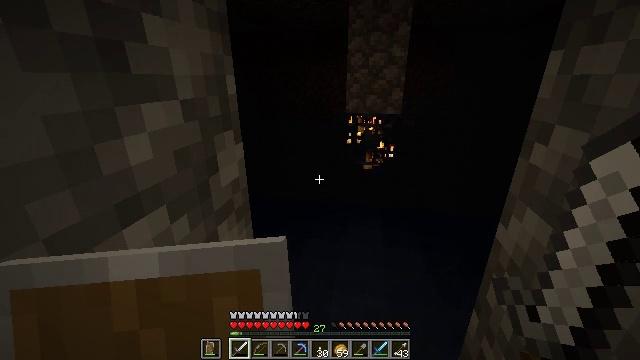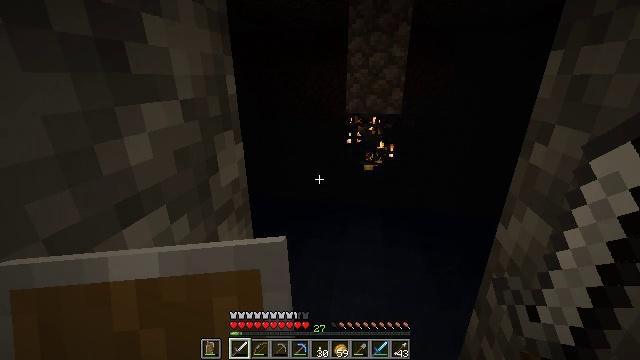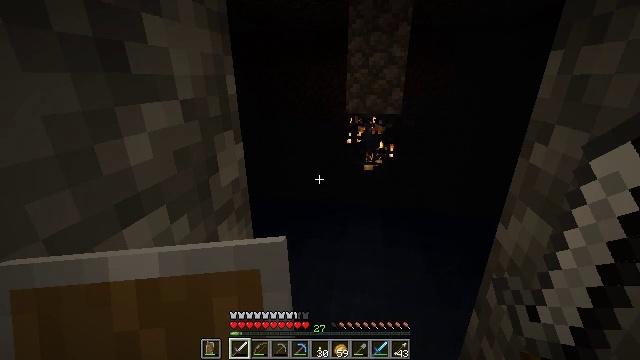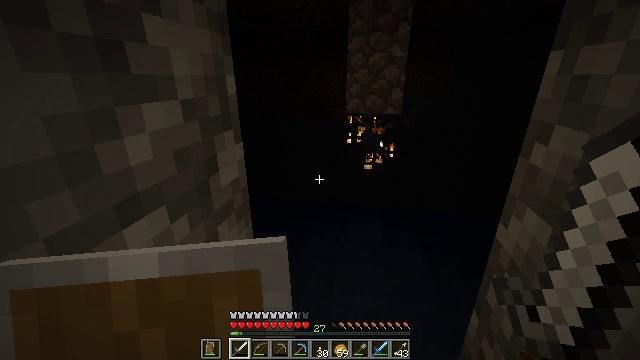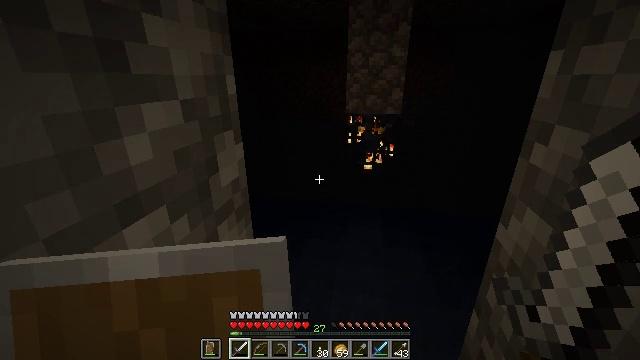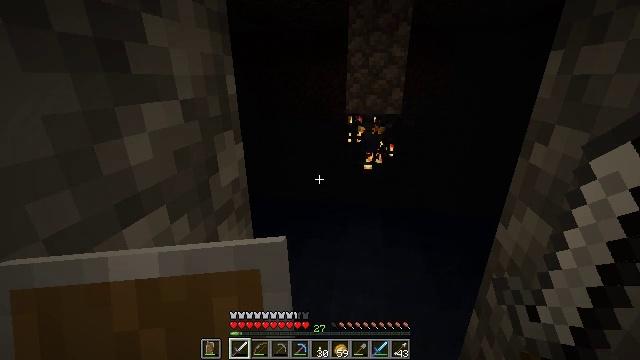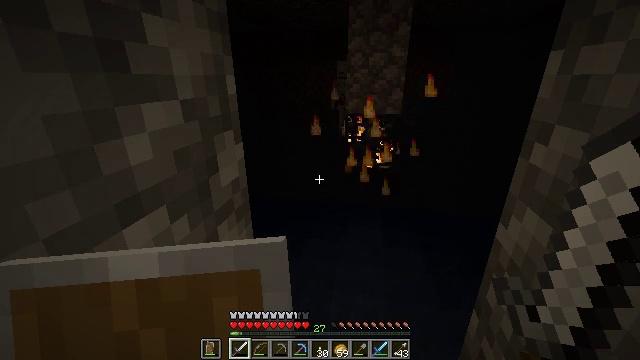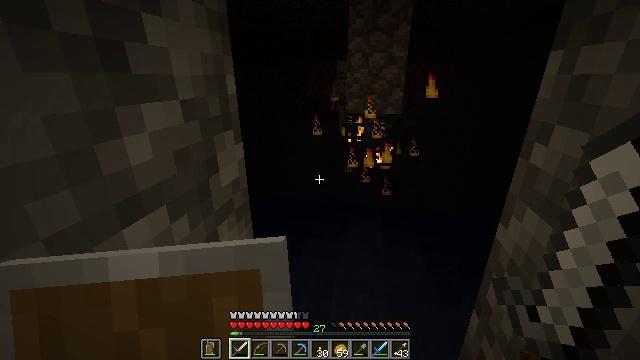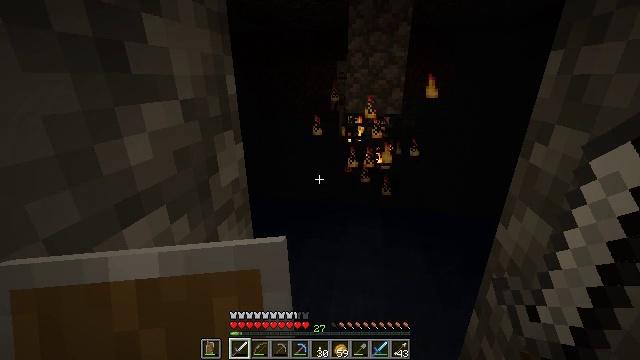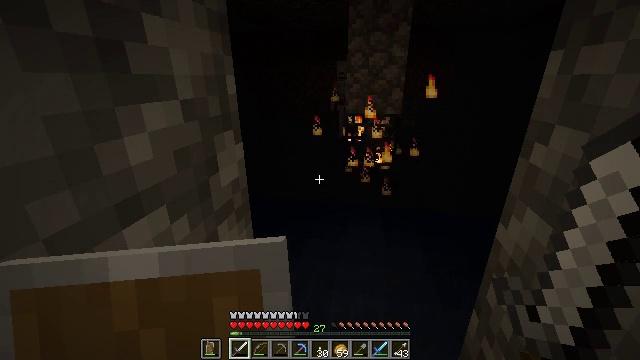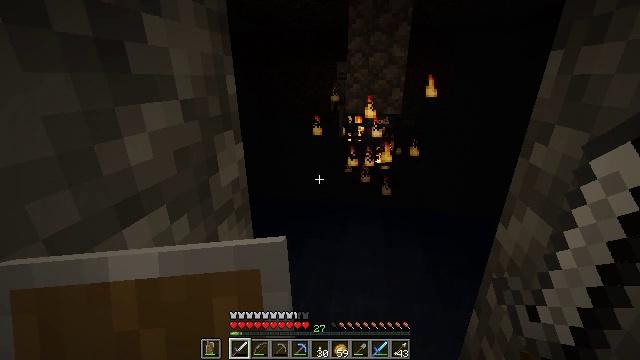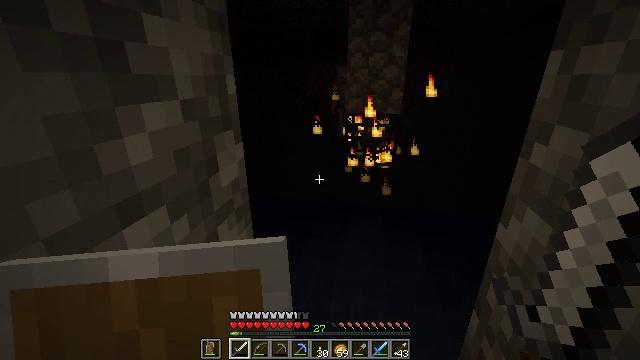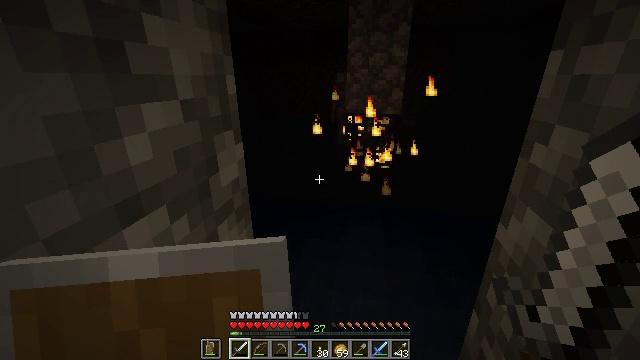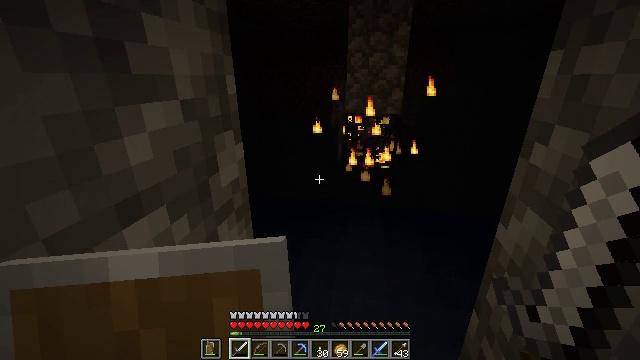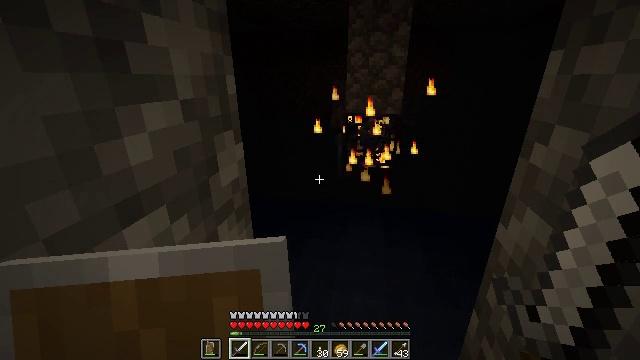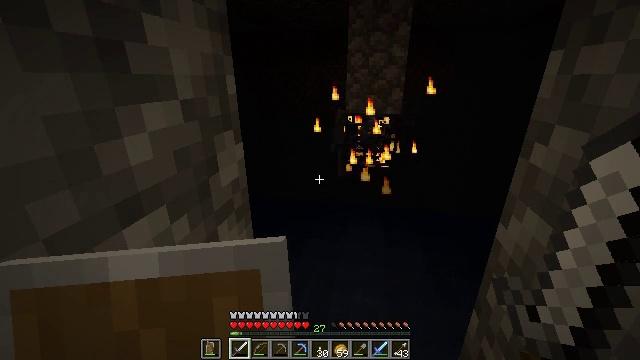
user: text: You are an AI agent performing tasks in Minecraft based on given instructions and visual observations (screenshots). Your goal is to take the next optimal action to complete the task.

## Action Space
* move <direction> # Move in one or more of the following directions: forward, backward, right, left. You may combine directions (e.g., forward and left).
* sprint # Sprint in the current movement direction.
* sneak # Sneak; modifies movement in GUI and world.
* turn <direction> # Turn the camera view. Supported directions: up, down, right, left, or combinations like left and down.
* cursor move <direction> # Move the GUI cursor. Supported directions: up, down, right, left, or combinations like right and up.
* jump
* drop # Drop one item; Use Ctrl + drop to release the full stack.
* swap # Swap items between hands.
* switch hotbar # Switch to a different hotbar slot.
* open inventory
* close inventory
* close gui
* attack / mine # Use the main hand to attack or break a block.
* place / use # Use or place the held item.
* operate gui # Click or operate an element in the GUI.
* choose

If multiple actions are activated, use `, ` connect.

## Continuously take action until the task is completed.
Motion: motion action
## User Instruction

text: Drop an iron sword.
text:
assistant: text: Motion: no_op
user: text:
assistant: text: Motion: no_op
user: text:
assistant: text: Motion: no_op
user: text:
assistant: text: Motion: no_op
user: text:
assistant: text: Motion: no_op
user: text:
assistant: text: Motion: no_op
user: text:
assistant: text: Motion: no_op
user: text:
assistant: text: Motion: no_op
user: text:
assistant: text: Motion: no_op
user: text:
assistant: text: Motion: no_op
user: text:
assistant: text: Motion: no_op
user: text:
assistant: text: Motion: no_op
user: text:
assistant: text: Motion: no_op
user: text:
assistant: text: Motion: no_op
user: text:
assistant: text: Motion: no_op
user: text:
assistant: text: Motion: no_op
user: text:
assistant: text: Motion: no_op
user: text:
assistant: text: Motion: no_op
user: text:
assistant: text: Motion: no_op
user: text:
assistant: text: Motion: no_op
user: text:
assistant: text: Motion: no_op
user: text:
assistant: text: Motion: no_op
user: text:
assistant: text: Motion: no_op
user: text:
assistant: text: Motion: no_op
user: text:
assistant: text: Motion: no_op
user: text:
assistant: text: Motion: no_op
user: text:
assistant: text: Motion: no_op
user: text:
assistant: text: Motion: no_op
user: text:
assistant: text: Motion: no_op
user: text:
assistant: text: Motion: no_op